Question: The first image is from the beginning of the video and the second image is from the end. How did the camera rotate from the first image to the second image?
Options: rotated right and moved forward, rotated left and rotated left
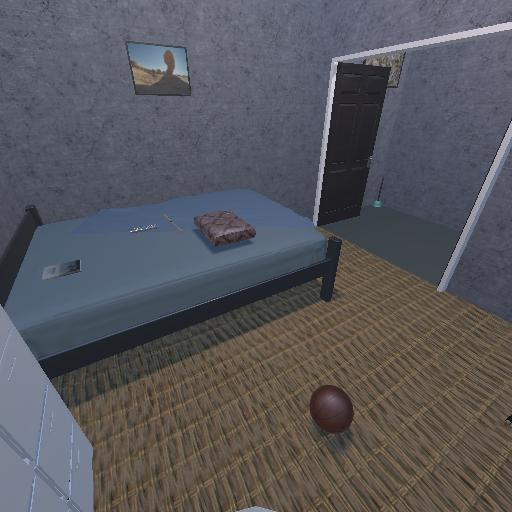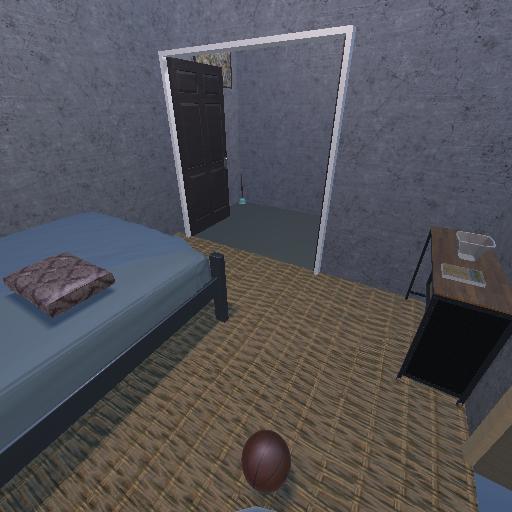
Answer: rotated right and moved forward